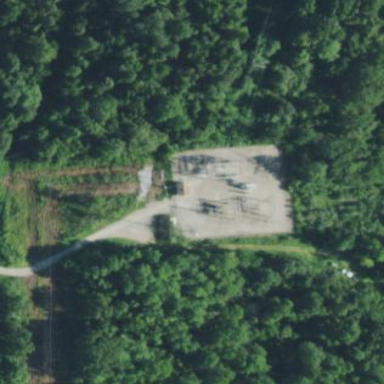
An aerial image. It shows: Distribution level power substation surrounded by fence.